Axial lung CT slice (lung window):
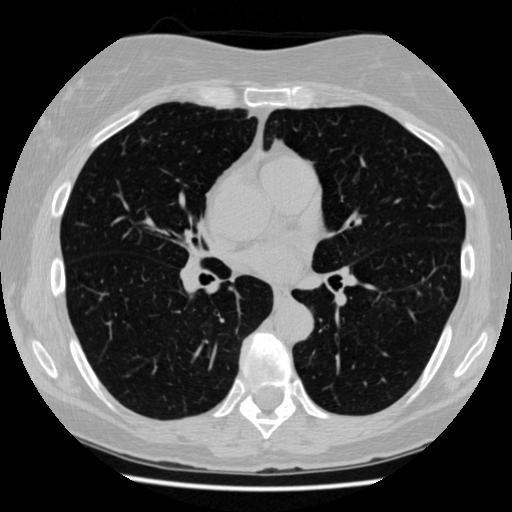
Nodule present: no